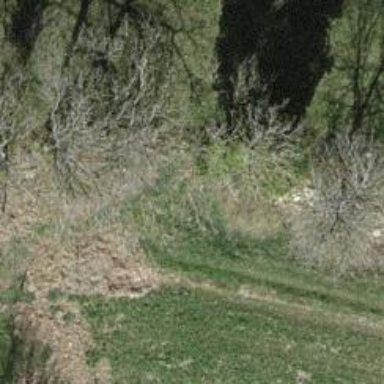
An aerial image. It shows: Path on the ground.